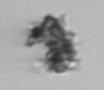
Label: detritus